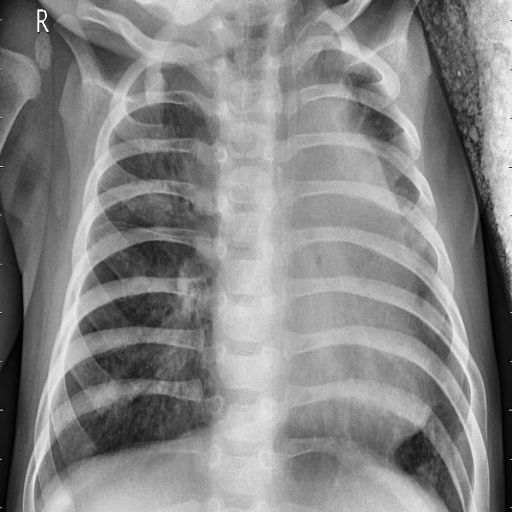
Finding: PNEUMONIA